Field crop: tomato
Growth stage: 1
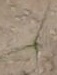
Species: cyperus